Question: I want my app to add text underneath the goal section but flex is not letting me do that even if I create new components in native P.S Still a beginner

'''
import React, { useState } from "react";
import { StyleSheet, View, TextInput, Button, Text } from "react-native";
export default function App() {
return (
<View style={styles.Container}>
<View style={styles.GoalInp}>
<TextInput
placeholder="Course Goal"
style={{ overflow: "scroll" }}
onChangeText={goalInputHandler}
value={enteredGoal}
/>
</View>
<View>
<Button title="ADD" onPress={addGoalHandler} />
</View>
<View>
{couseGoals.map(goal => (
<Text>{goal}</Text>
))}
</View>
</View>
);
}
const styles = StyleSheet.create({
Container: {
padding: 50,
flexDirection: "row",
justifyContent: "space-between",
alignItems: "center"
},
GoalInp: {
borderWidth: 1,
width: "80%",
padding: 10,
borderColor: "black"
}
});
'''
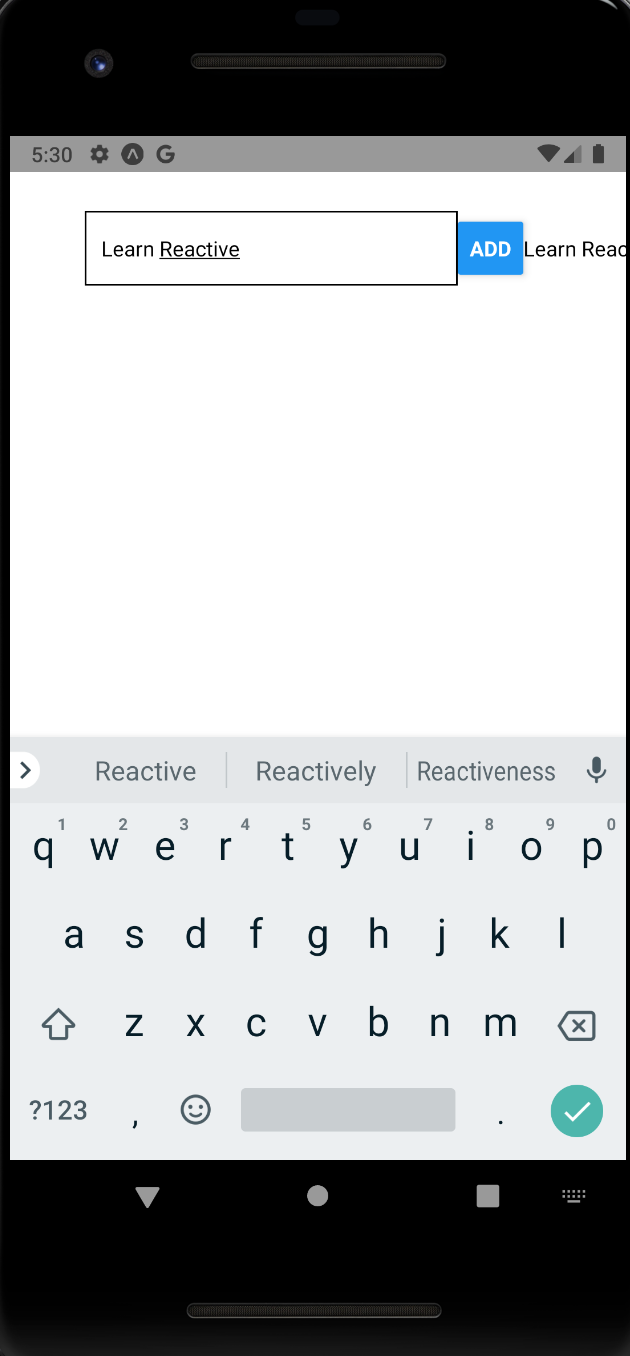
Answer: You need to bring the listing outside the Container View, as the flex-direction of Container is row, all items will be in a row including form.
My modified code is given below
'''
<View style={styles.wrapper}>
<View style={styles.Container}>
<View style={styles.GoalInp}>
<TextInput
placeholder="Course Goal"
style={{ overflow: "scroll" }}
/>
</View>
<View>
<Button title="ADD" onPress={this.addGoalHandler} />
</View>
</View>
<View>
{this.state.couseGoals.map(goal => (
<Text>{goal}</Text>
))}
</View>
</View>
const styles = StyleSheet.create({
wrapper:{
flex:1,
},
Container: {
padding: 50,
flexDirection: "row",
justifyContent: "space-between",
alignItems: "center"
},
GoalInp: {
borderWidth: 1,
width: "80%",
padding: 10,
borderColor: "black"
},
});
'''